Question: I have installed <URL> lock to protect my Drive and lock it , once it locks my drive and I goto properties I saw something like this

once you unlock the drive you get all the data back .
unfortunately the software is no more allowing me to unlock the drive,Since the data is inside the hard drive , is their any way to get the data through any means?
I tried even through command prompt but couldn't get that done.
please help
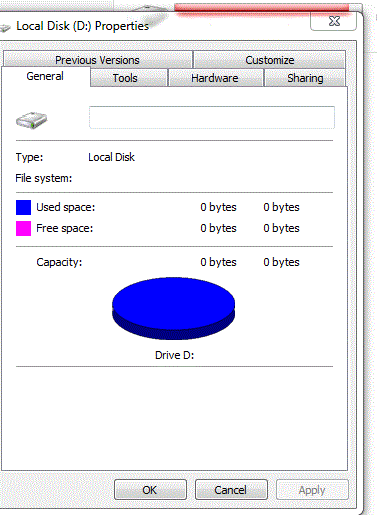
Answer: Goto Computer Management
then click on Disk Management
Right clik on the Drive and change its letter
BINGO you are done.
There is a big flaw in this software it works on drive NAME
so if your drive is D , change it to E and you will get your data back
Cheers